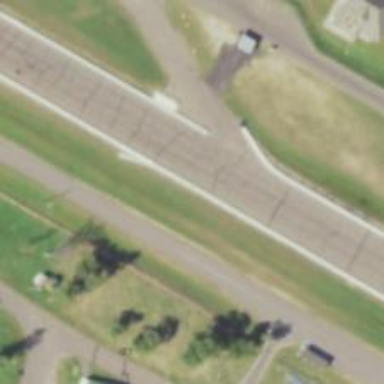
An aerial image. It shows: Motor sport raceway.